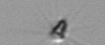
Label: Calciopappus